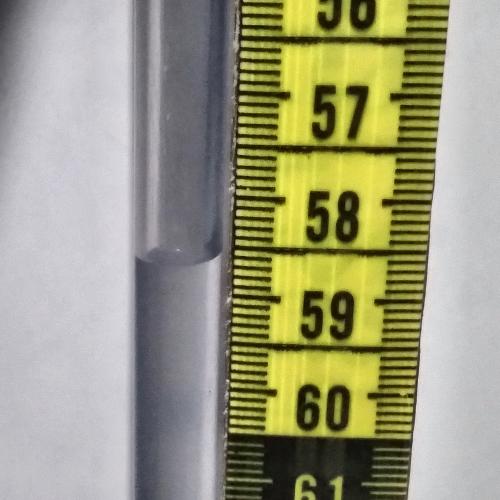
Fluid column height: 58.6 cm